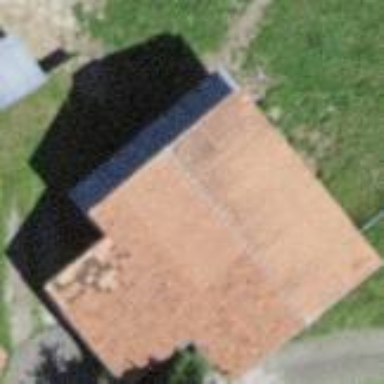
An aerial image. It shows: Rural barn.